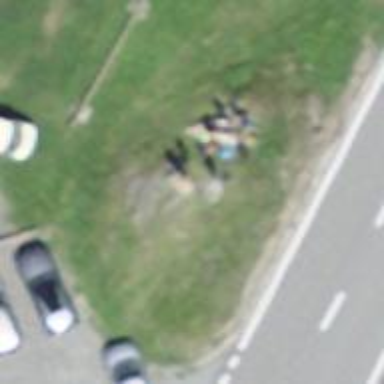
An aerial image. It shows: Bench.